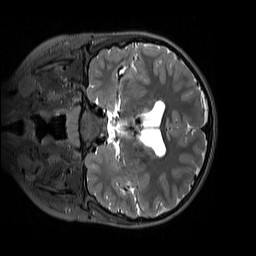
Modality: T2w
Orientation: coronal
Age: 9
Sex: female
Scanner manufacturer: siemens
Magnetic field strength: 3 T
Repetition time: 3.2 s
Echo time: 0.408 s